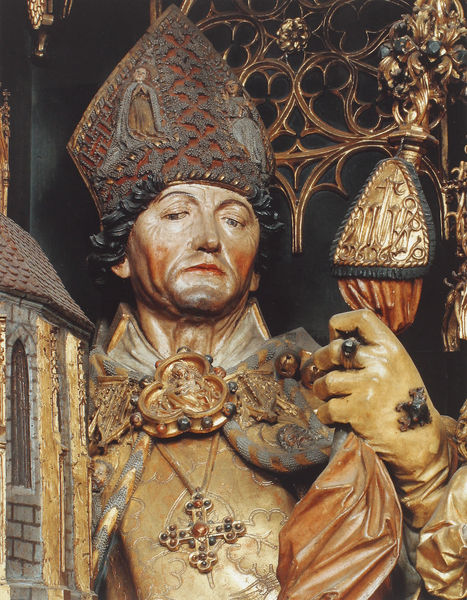
Titel: Hochaltar in der Wallfahrts- und Pfarrkirche St. Wolfgang
Künstler: Michael Pacher
Standort: Sankt Wolfgang am Abersee, Pfarrkirche St. Wolfgang (EU - AUT - Salzkammergut)
Schlagwörter: hand, umhang, fenster, handschuh, holz, mund, nase, schmuck, rot, mütze, augen, falten, gesicht, kirche, gewand, gold, haare, brosche, edelsteine, gotik, lippen, ohren, skulptur, statue, farbig, wangen, kette, bischof, papst, detail, ornamente, ring, foto, kreuz, religion, faust, altar, schnitzerei, christlich, heiliger, mitra, tiara, fassung, schnitzwerk, dreipass, han, feuerwehr, katholisch, heiliger bischof, kirchenmodell, florian, bischofsmütze, gewandspange